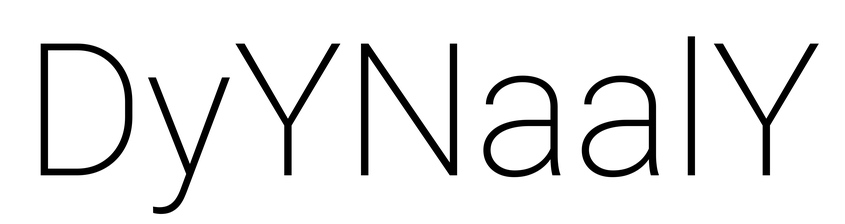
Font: Roboto_ExtraLight